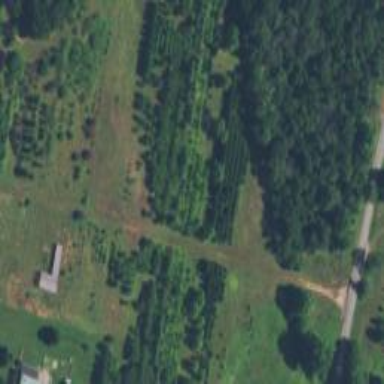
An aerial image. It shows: Orchard.